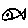
Label: fish